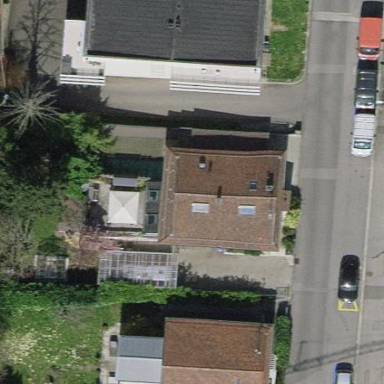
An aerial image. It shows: Detached building with gabled roof.